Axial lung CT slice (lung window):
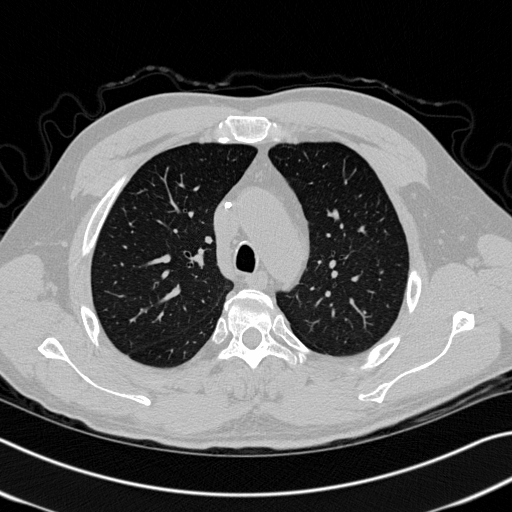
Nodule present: no